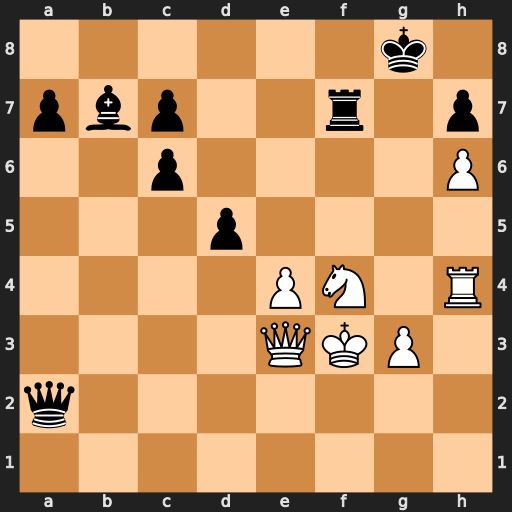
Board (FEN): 6k1/pbp2r1p/2p4P/3p4/4PN1R/4QKP1/q7/8
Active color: w
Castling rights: -
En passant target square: -
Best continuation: Rg4+ Kf8 Qc5+ Ke8 Rg8+